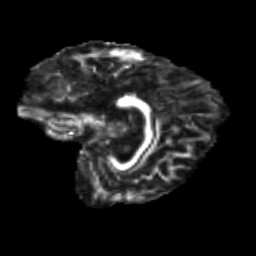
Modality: FA
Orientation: sagittal
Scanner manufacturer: siemens
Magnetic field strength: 3 T
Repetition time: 9.2 s
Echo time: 0.084 s